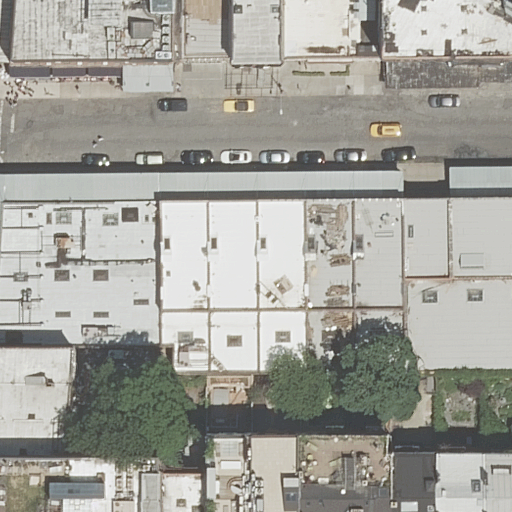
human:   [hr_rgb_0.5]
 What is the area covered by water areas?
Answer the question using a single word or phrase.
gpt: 0m2

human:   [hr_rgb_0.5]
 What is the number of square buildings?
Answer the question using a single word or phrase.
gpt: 0

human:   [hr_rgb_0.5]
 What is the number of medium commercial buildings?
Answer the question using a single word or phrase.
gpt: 0

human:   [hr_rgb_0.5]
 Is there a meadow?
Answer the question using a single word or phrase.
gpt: no

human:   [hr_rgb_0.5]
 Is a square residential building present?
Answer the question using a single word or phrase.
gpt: no

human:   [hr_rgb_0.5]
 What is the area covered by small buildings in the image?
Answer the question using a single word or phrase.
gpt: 461m2

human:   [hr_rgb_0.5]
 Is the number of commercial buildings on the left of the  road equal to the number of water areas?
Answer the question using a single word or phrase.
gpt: yes

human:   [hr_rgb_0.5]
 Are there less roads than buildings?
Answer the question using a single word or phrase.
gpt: yes

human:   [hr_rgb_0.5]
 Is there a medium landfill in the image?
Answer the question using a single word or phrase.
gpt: no

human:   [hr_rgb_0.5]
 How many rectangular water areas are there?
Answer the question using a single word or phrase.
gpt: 0

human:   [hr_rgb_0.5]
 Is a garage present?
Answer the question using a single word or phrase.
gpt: no

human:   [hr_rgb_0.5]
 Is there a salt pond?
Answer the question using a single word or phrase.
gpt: no

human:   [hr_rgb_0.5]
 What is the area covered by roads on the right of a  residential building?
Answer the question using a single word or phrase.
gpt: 0m2

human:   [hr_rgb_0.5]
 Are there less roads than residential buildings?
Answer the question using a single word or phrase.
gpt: yes

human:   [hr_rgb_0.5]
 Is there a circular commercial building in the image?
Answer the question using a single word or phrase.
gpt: no

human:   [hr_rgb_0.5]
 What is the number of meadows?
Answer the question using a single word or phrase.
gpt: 0

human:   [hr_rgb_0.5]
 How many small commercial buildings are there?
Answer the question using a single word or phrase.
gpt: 0

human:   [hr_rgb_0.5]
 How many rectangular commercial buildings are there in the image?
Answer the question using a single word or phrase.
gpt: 0

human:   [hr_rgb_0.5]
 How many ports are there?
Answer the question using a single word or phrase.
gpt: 0

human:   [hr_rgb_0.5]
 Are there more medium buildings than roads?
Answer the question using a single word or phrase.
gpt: yes

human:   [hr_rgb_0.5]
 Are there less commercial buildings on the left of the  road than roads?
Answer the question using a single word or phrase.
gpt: yes

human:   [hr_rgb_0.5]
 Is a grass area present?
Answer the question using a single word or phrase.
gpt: no

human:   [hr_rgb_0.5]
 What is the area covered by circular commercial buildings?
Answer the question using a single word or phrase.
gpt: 0m2

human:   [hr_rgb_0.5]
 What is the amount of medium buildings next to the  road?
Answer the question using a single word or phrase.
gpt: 12

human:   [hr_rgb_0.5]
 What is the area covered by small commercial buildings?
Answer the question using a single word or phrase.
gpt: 0m2

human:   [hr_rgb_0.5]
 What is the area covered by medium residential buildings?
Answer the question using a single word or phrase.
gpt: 2967m2

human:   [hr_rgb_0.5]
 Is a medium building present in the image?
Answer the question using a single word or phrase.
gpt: yes

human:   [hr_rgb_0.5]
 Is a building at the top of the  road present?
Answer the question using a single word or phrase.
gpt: yes

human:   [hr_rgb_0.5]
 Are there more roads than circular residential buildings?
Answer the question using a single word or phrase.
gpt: yes

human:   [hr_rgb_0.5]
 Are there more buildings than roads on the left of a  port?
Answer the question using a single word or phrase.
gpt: yes

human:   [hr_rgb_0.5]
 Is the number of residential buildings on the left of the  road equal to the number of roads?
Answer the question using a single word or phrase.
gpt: no

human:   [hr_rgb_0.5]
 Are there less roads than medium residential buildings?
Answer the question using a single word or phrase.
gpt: yes

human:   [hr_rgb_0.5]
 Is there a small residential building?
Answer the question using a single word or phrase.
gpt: yes

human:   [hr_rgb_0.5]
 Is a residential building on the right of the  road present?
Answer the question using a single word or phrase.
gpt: yes

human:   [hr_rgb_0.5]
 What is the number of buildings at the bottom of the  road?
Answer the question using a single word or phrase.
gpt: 20

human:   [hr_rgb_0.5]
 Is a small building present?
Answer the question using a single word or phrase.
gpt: yes